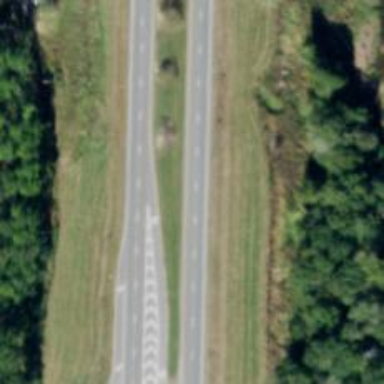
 designated as trunk highway. It is dual carriageway."